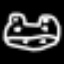
Label: frog